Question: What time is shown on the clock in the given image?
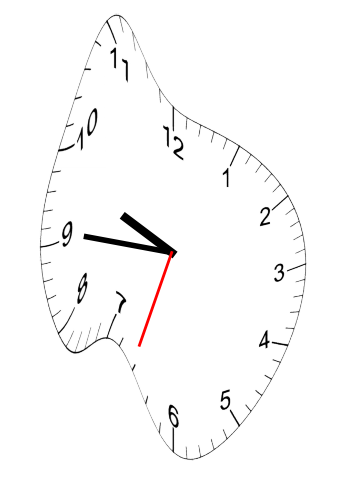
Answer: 09:45:33